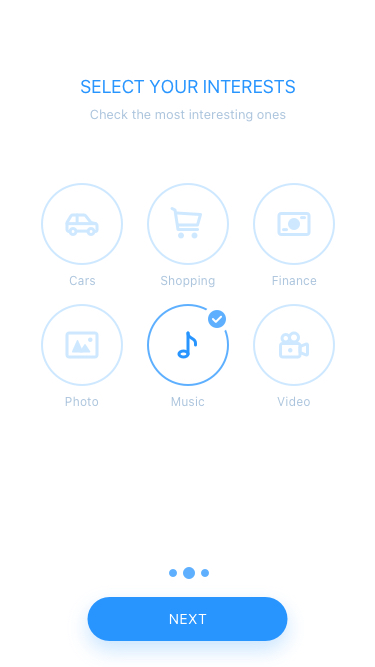
Text in this UI design:
Select your interests
Check the most interesting ones
Video
Music
Photo
Finance
Shopping
Cars